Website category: university
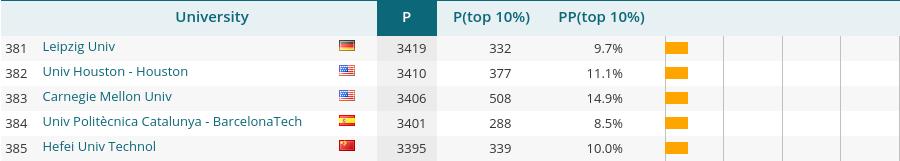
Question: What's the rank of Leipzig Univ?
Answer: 381

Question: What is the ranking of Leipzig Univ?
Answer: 381

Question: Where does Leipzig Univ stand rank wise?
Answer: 381

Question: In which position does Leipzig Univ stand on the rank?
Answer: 381

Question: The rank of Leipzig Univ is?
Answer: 381

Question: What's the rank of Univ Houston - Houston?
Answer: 382

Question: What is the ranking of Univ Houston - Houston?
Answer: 382

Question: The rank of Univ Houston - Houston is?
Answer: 382

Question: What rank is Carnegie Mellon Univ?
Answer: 383

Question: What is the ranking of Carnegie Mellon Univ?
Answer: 383

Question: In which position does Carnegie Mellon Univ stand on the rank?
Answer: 383

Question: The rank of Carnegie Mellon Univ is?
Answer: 383

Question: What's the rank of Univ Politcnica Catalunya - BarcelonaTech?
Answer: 384

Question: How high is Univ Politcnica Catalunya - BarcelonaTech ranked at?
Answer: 384

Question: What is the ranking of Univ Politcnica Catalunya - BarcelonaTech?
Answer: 384

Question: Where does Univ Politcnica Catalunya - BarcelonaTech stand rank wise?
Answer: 384

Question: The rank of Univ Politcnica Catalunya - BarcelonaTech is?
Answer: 384

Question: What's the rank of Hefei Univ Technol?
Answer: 385

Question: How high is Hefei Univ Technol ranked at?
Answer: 385

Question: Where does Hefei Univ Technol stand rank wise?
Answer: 385

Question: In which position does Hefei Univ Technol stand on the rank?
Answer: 385

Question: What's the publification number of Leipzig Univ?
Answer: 3419

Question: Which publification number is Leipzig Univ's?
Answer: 3419

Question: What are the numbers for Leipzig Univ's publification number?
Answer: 3419

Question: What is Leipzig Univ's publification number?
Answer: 3419

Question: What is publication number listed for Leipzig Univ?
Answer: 3419

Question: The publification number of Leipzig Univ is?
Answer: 3419

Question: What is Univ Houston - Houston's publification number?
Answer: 3410

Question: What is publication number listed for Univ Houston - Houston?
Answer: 3410

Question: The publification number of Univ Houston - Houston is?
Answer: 3410

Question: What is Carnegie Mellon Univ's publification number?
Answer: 3406

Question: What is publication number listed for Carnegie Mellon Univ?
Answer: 3406

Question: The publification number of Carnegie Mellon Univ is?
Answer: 3406

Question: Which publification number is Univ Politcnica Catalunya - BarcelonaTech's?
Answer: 3401

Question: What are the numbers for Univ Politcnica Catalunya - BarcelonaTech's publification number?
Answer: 3401

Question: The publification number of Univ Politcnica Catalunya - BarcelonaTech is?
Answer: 3401

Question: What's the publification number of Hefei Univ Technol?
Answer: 3395

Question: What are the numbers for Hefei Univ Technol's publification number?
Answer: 3395

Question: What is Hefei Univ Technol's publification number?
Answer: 3395

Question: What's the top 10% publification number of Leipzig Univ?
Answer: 332

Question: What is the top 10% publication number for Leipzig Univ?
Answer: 332

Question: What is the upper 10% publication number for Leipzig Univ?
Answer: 332

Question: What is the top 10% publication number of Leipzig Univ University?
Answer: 332

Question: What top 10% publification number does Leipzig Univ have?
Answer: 332

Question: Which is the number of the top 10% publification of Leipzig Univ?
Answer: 332

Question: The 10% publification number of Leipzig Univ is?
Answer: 332

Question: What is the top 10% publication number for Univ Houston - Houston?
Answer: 377

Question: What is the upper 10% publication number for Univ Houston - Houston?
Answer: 377

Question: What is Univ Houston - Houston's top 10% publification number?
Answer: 377

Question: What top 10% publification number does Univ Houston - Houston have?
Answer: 377

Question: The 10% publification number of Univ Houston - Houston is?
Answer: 377

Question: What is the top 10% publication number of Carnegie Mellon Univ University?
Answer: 508

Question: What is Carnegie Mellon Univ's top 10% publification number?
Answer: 508

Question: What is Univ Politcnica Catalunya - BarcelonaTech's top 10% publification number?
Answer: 288

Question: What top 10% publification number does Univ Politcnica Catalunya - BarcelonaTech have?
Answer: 288

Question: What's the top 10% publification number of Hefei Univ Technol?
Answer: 339

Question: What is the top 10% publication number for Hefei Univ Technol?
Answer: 339

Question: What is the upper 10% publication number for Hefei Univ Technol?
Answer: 339

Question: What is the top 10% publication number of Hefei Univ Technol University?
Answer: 339

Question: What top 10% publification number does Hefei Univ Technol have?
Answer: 339

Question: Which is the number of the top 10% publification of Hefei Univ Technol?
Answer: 339

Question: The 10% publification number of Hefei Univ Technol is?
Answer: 339

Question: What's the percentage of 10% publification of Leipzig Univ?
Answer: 9.7%

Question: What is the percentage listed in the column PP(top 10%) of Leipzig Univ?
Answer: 9.7%